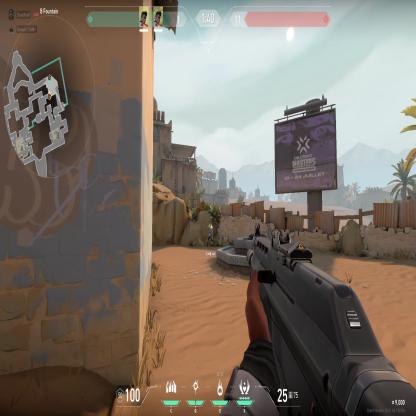
Label: teammate